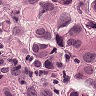
Metastatic tissue present: yes